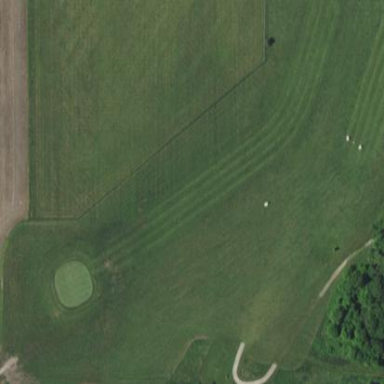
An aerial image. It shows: Golf rough area.